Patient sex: M
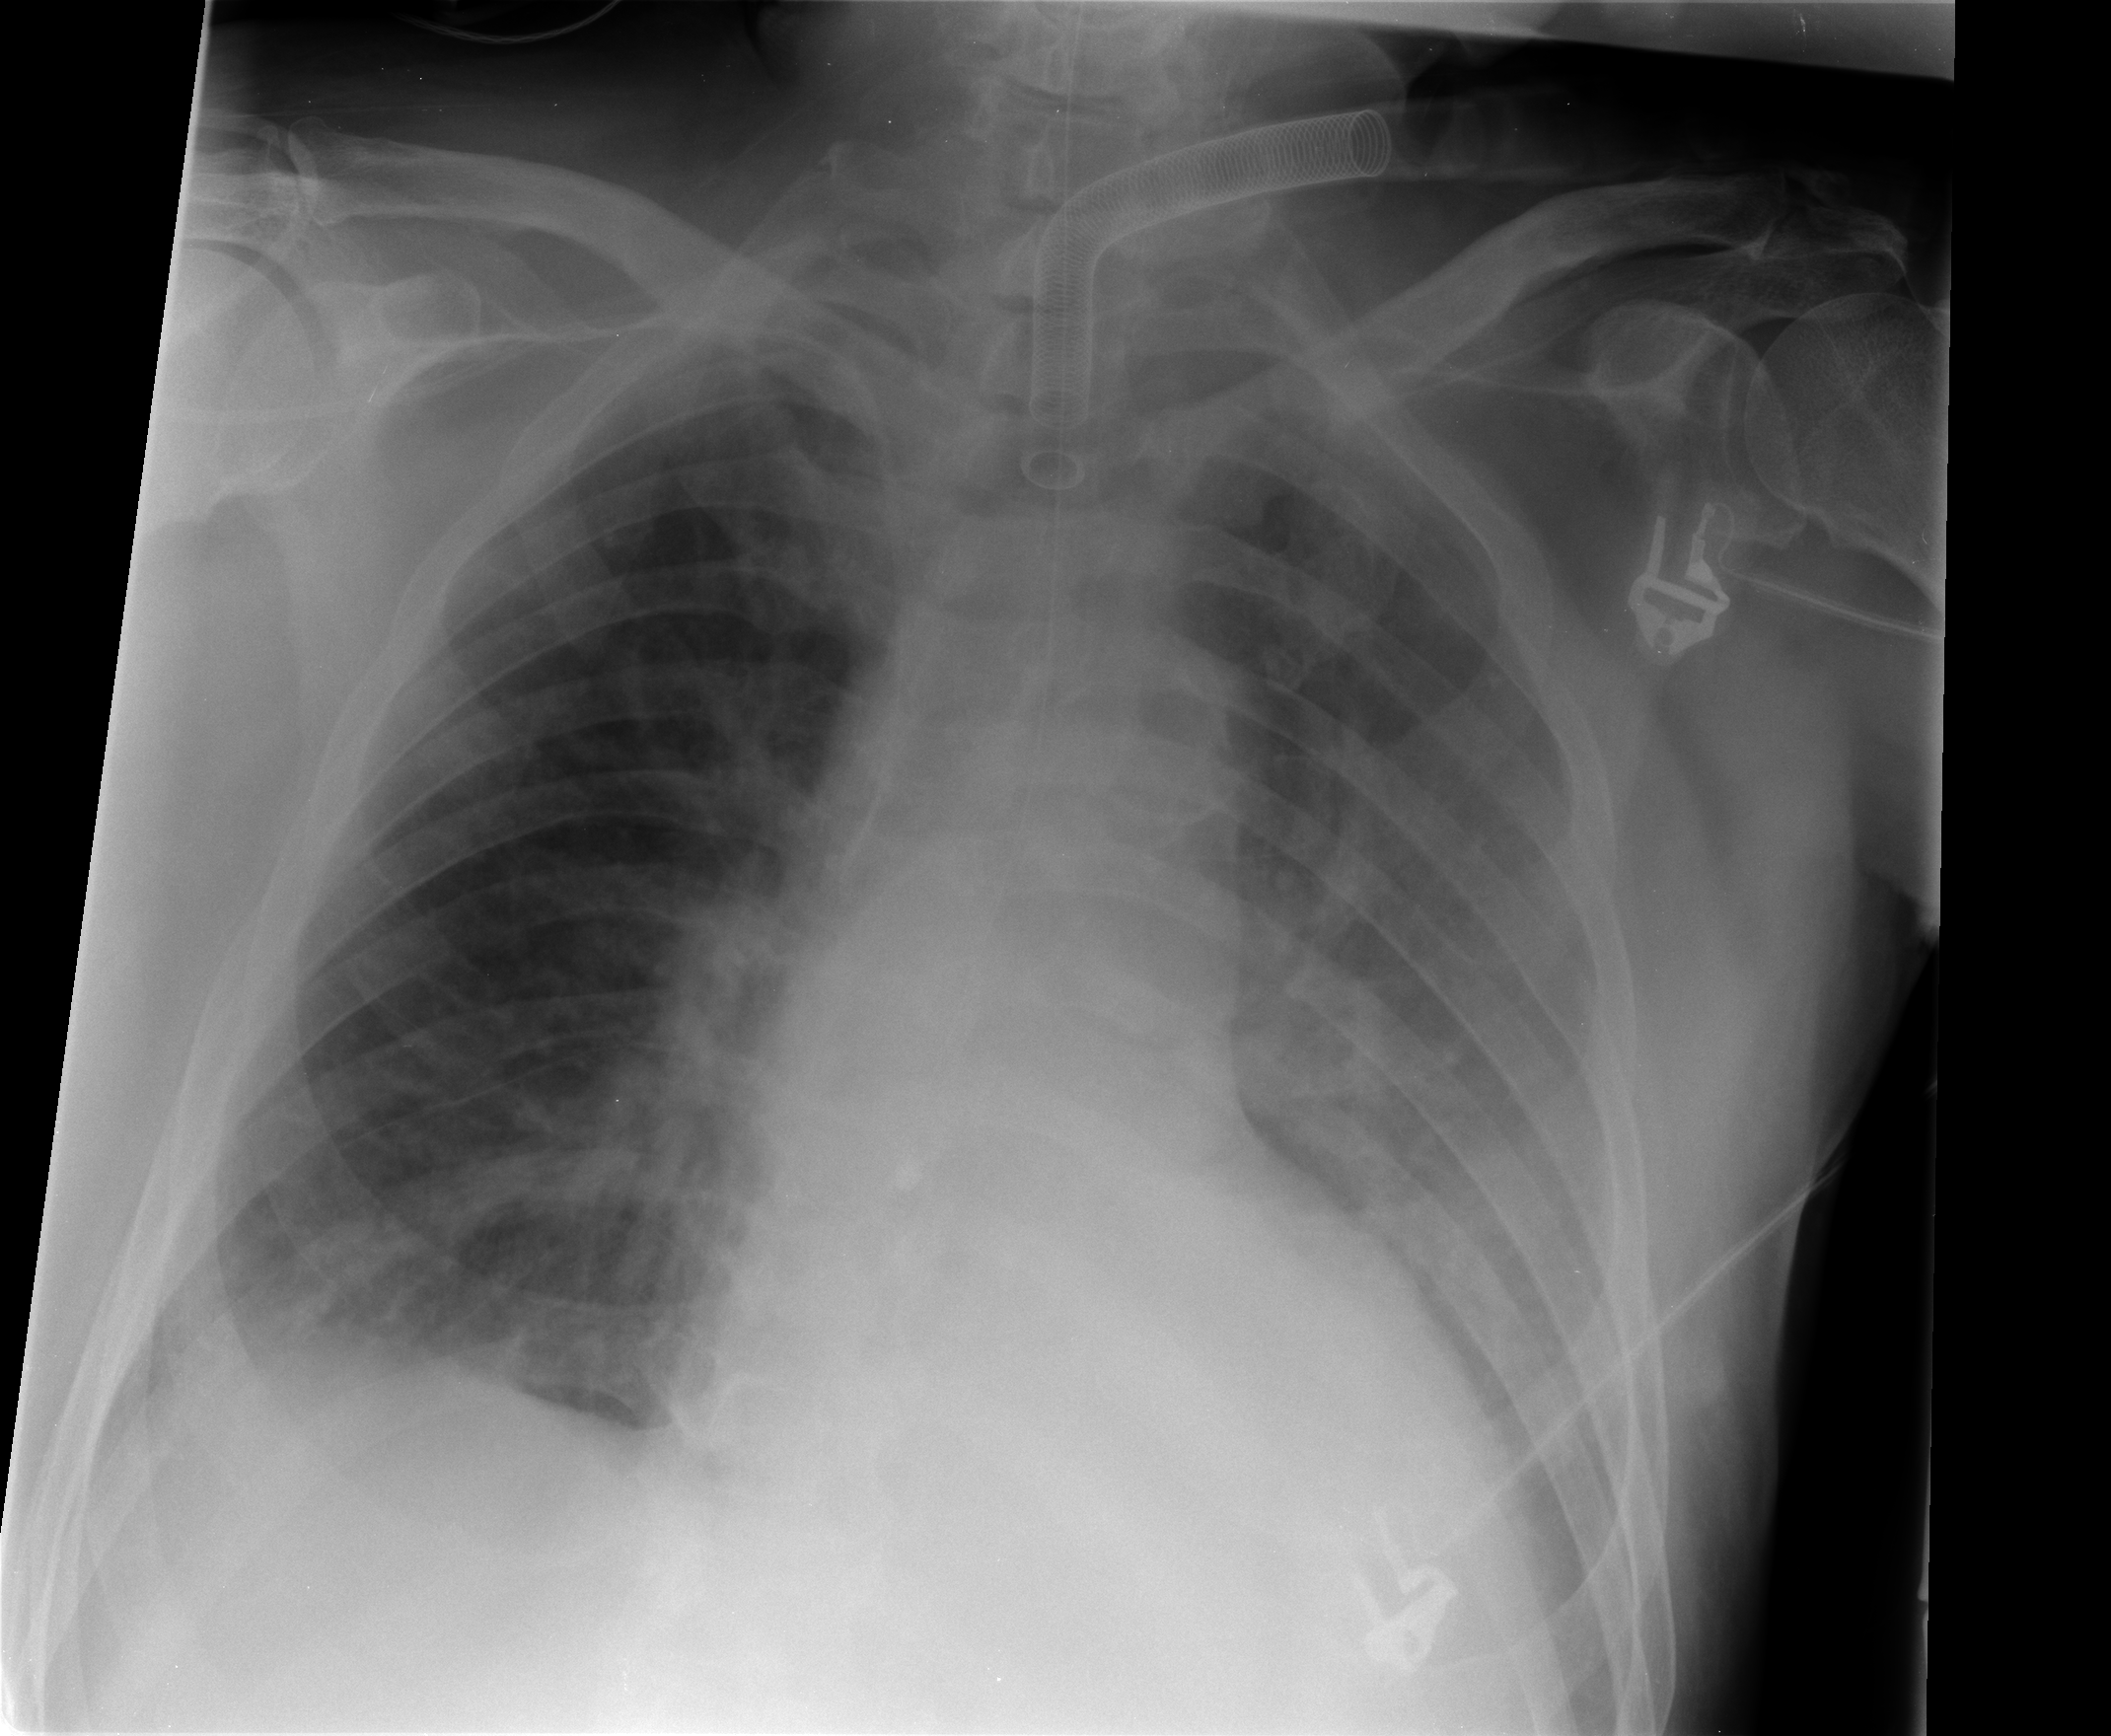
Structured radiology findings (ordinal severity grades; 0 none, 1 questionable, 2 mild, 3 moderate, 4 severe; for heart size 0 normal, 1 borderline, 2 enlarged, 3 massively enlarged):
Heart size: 1
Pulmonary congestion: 2
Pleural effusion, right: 0
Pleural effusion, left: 2
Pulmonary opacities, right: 0
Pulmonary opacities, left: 2
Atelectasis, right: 2
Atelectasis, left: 3